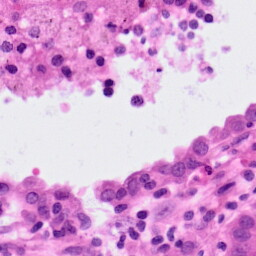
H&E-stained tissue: Lung